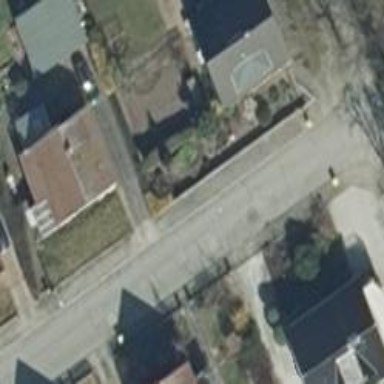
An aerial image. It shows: Smoothly paved residential road.